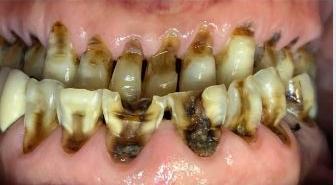
Condition: Gingivitis